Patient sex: M
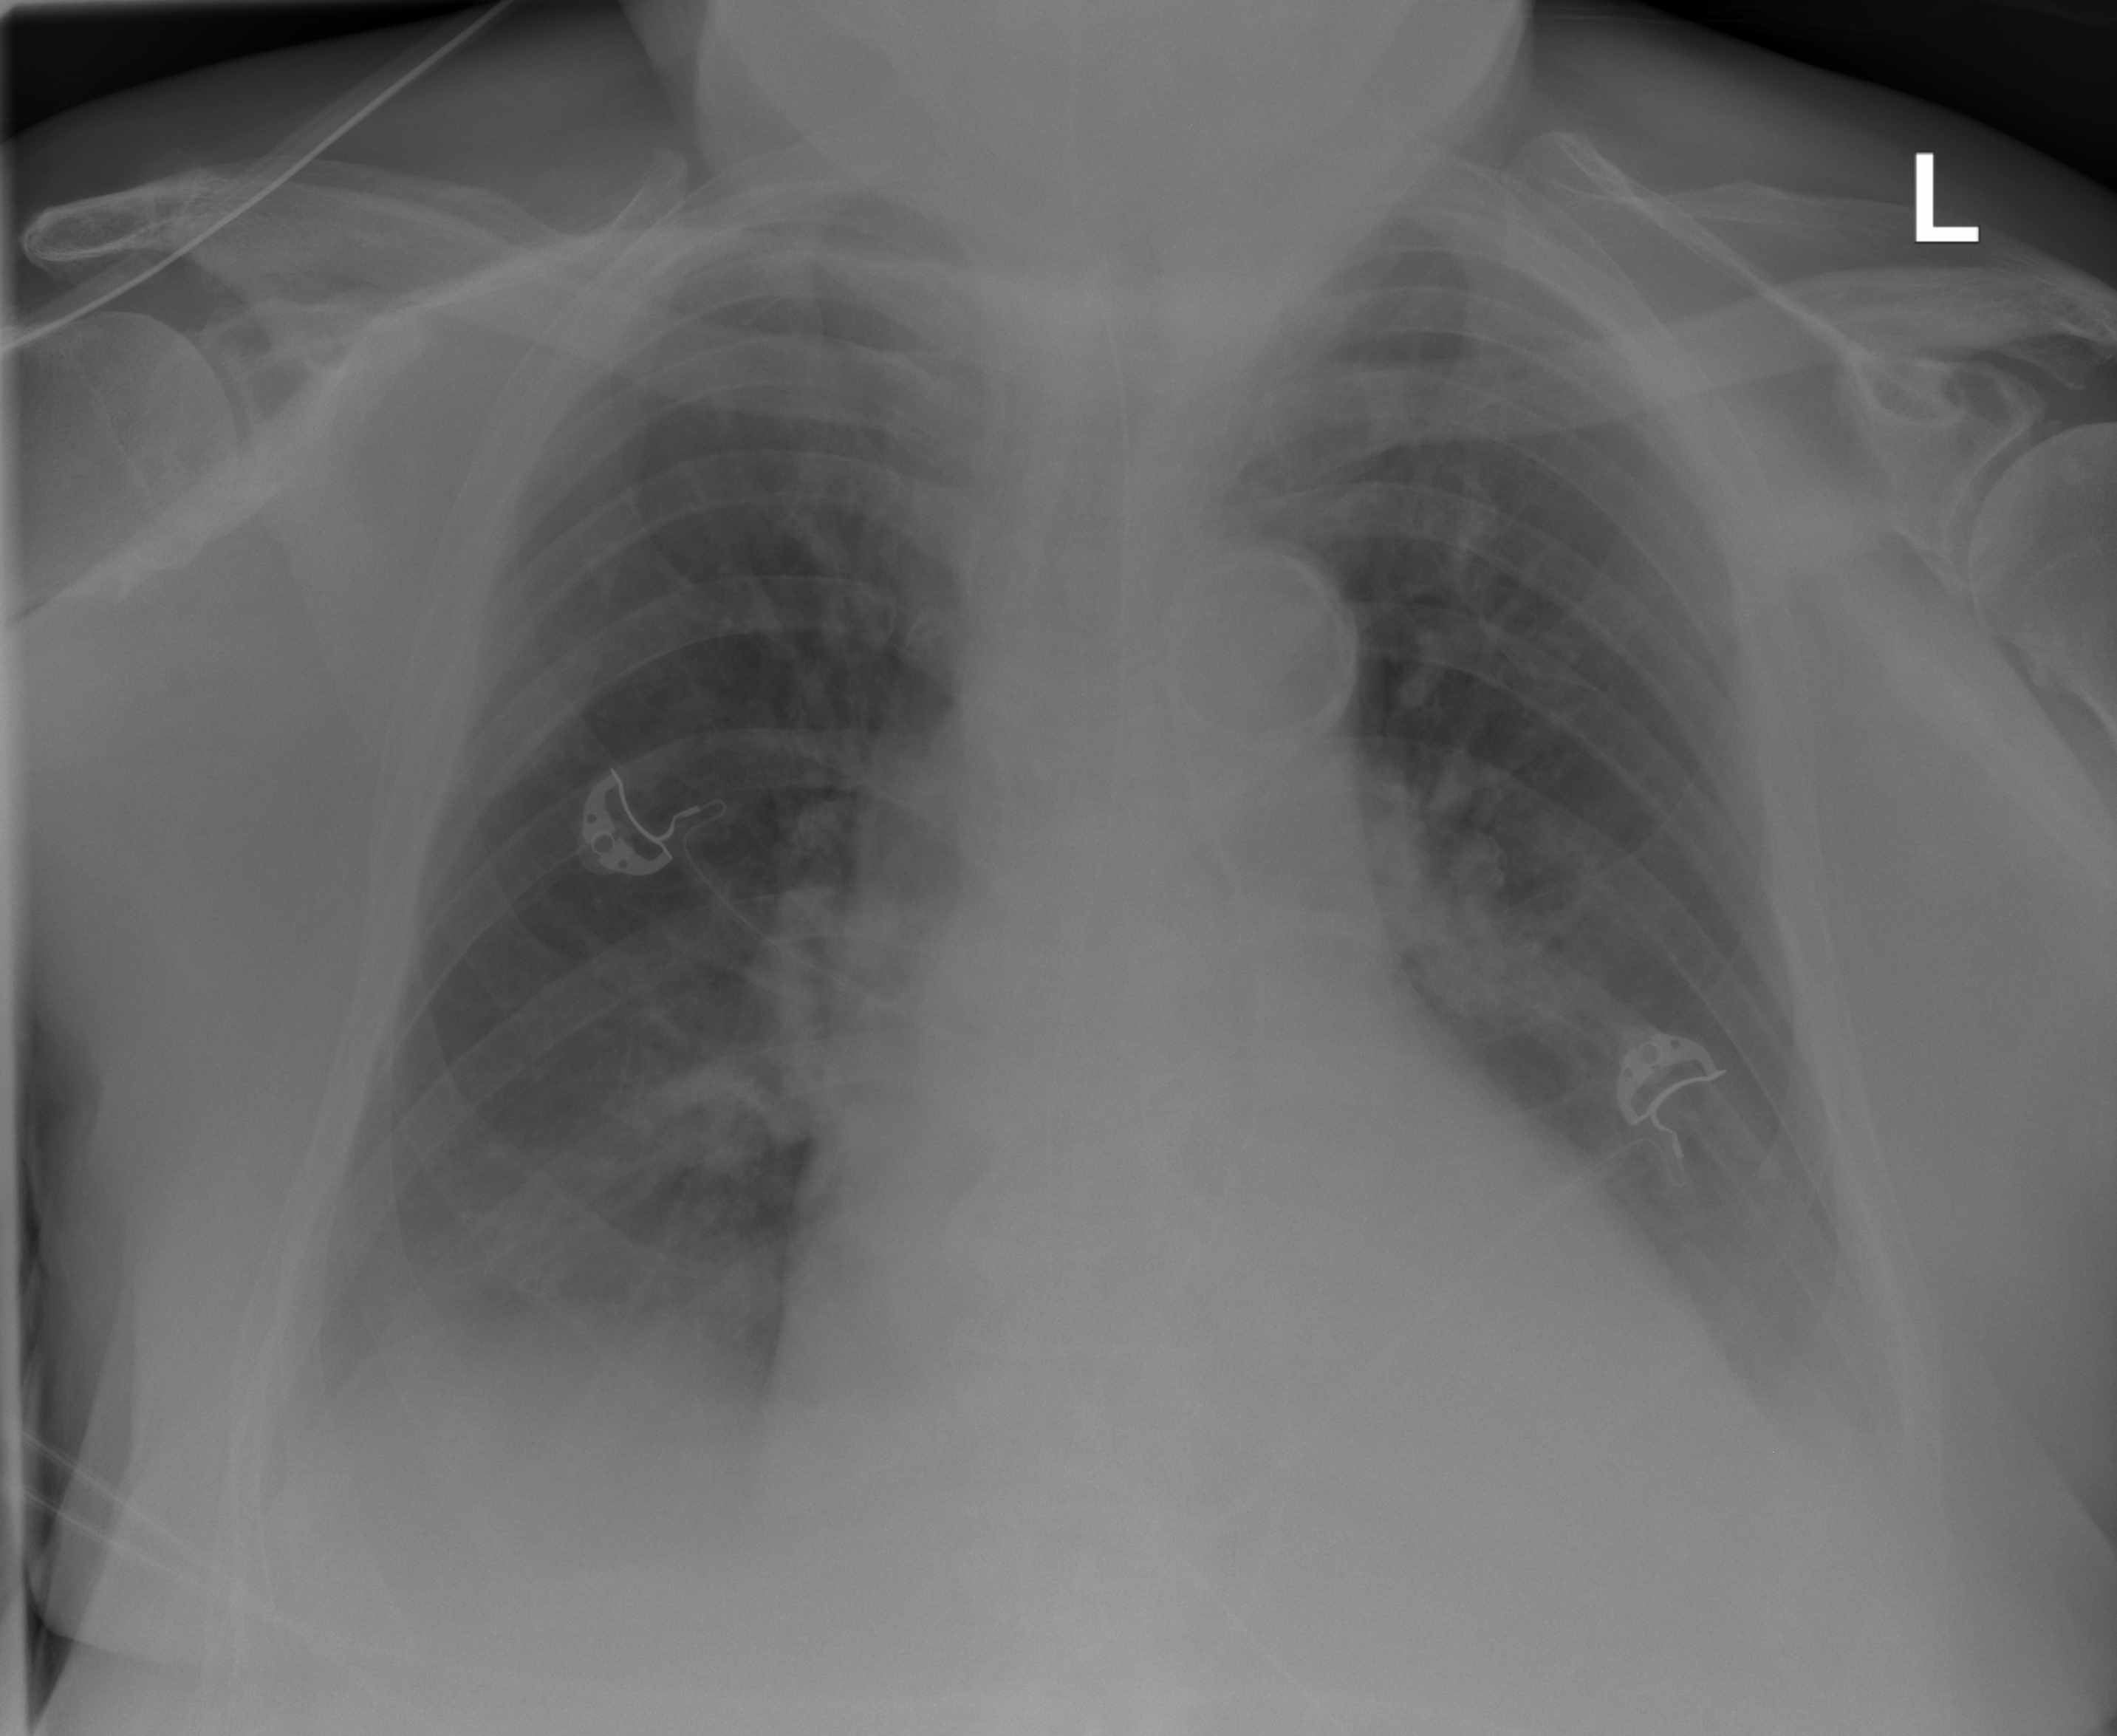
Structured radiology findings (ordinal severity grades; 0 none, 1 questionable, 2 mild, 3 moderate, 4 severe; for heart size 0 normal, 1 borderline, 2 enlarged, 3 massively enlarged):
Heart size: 0
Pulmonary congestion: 2
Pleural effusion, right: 1
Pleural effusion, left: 1
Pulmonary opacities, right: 0
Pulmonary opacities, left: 0
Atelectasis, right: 0
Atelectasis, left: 0